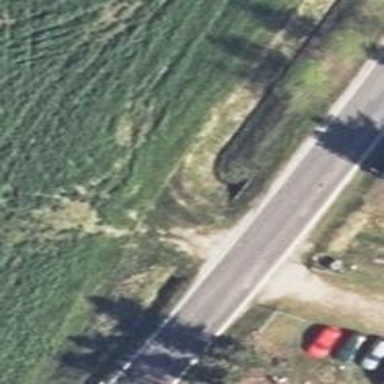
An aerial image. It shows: Secondary road with asphalt surface.